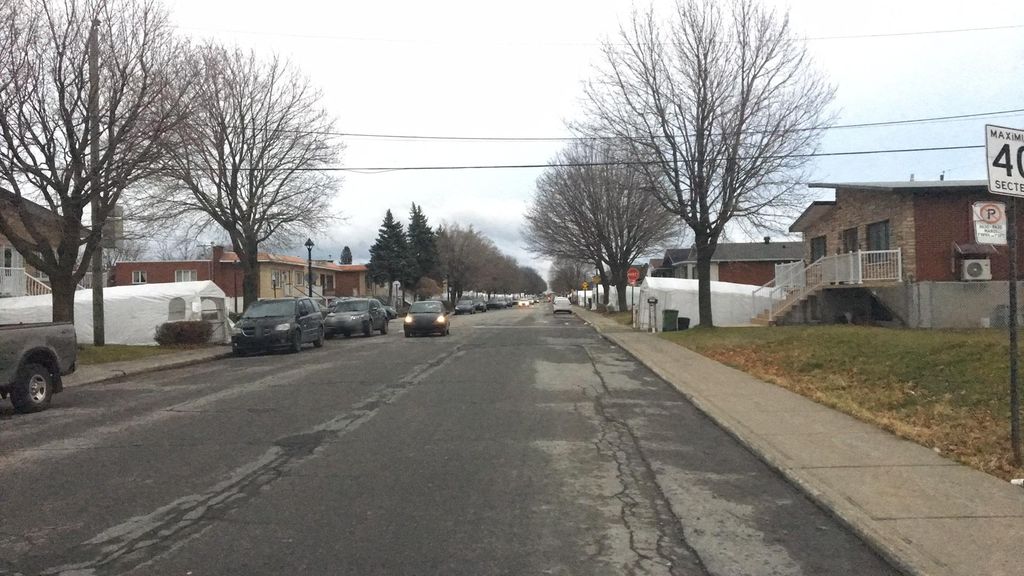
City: montreal